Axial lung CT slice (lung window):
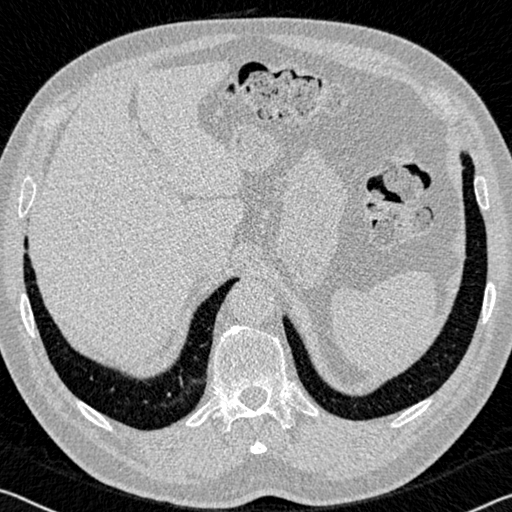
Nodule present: no